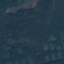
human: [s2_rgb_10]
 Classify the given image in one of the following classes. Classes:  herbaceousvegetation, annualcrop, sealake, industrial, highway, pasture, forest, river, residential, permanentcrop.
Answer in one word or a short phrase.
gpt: Forest